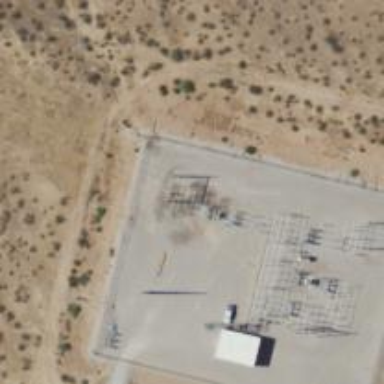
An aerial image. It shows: Switch used for power control.